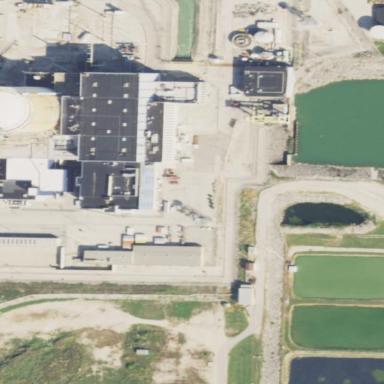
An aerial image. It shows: Building with nuclear power generator inside.